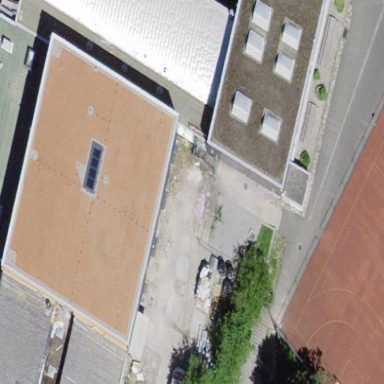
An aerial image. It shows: School building.